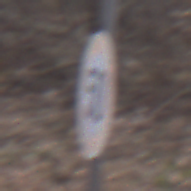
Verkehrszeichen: Geschwindigkeit50
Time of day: Midday
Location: Outdoor (Nature)
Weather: Overcast
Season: Autumn
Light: Natural